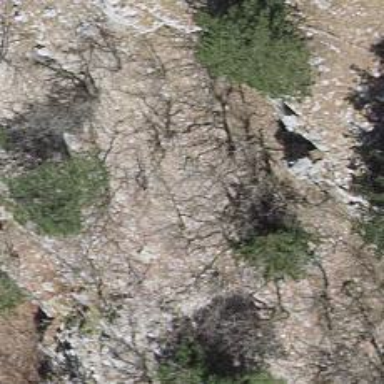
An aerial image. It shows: Cliff in nature.